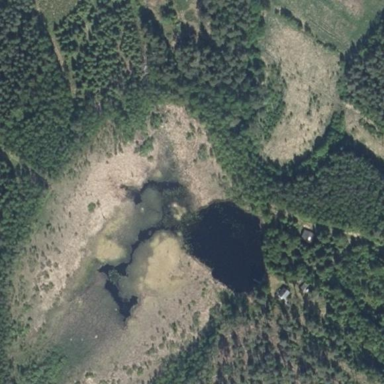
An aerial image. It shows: Serene pond surrounded by nature.